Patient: sex M, age 44
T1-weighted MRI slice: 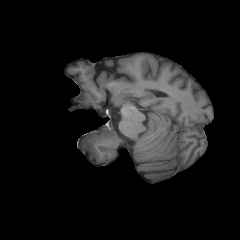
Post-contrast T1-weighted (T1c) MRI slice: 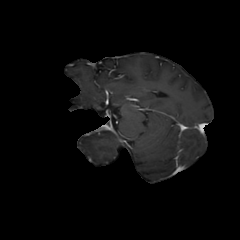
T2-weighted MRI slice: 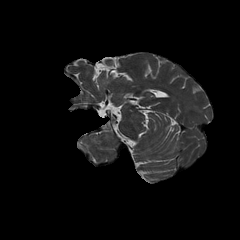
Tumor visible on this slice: no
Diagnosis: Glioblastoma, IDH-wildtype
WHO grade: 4